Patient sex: F
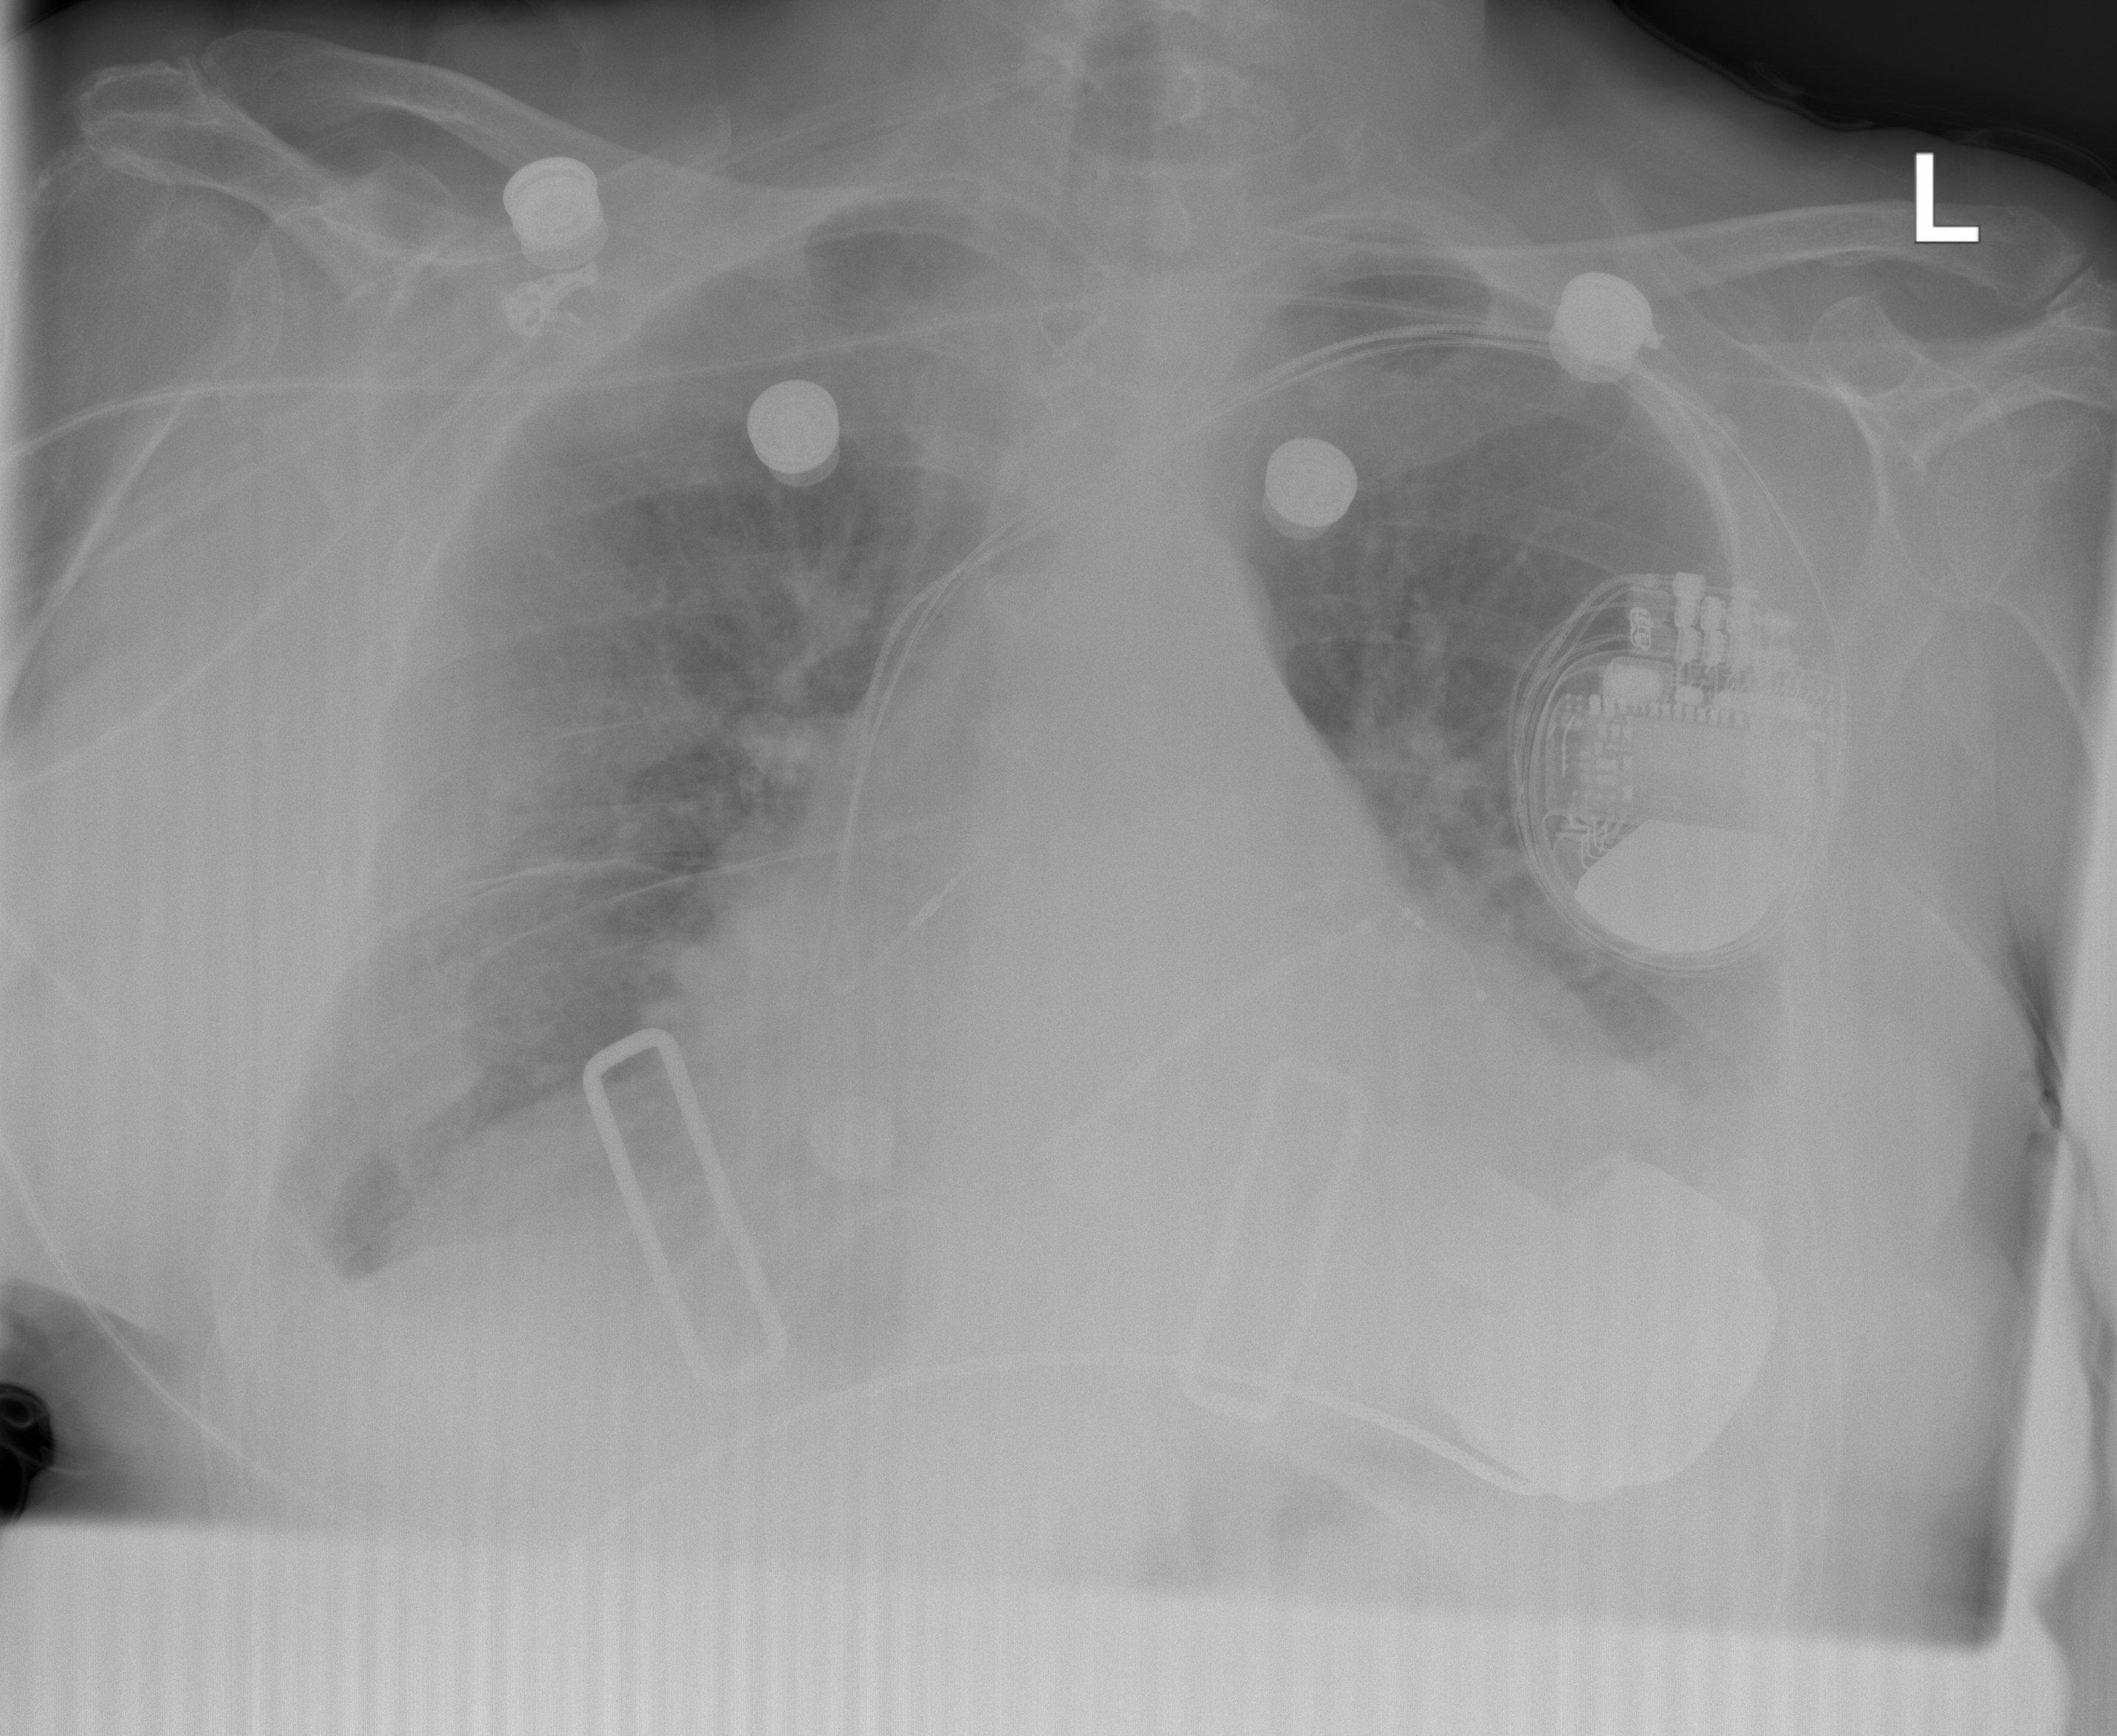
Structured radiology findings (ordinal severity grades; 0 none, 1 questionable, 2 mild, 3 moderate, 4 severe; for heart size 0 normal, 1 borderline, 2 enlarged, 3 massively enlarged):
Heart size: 3
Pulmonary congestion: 2
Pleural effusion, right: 2
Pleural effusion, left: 2
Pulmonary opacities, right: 0
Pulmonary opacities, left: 0
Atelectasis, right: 2
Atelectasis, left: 2